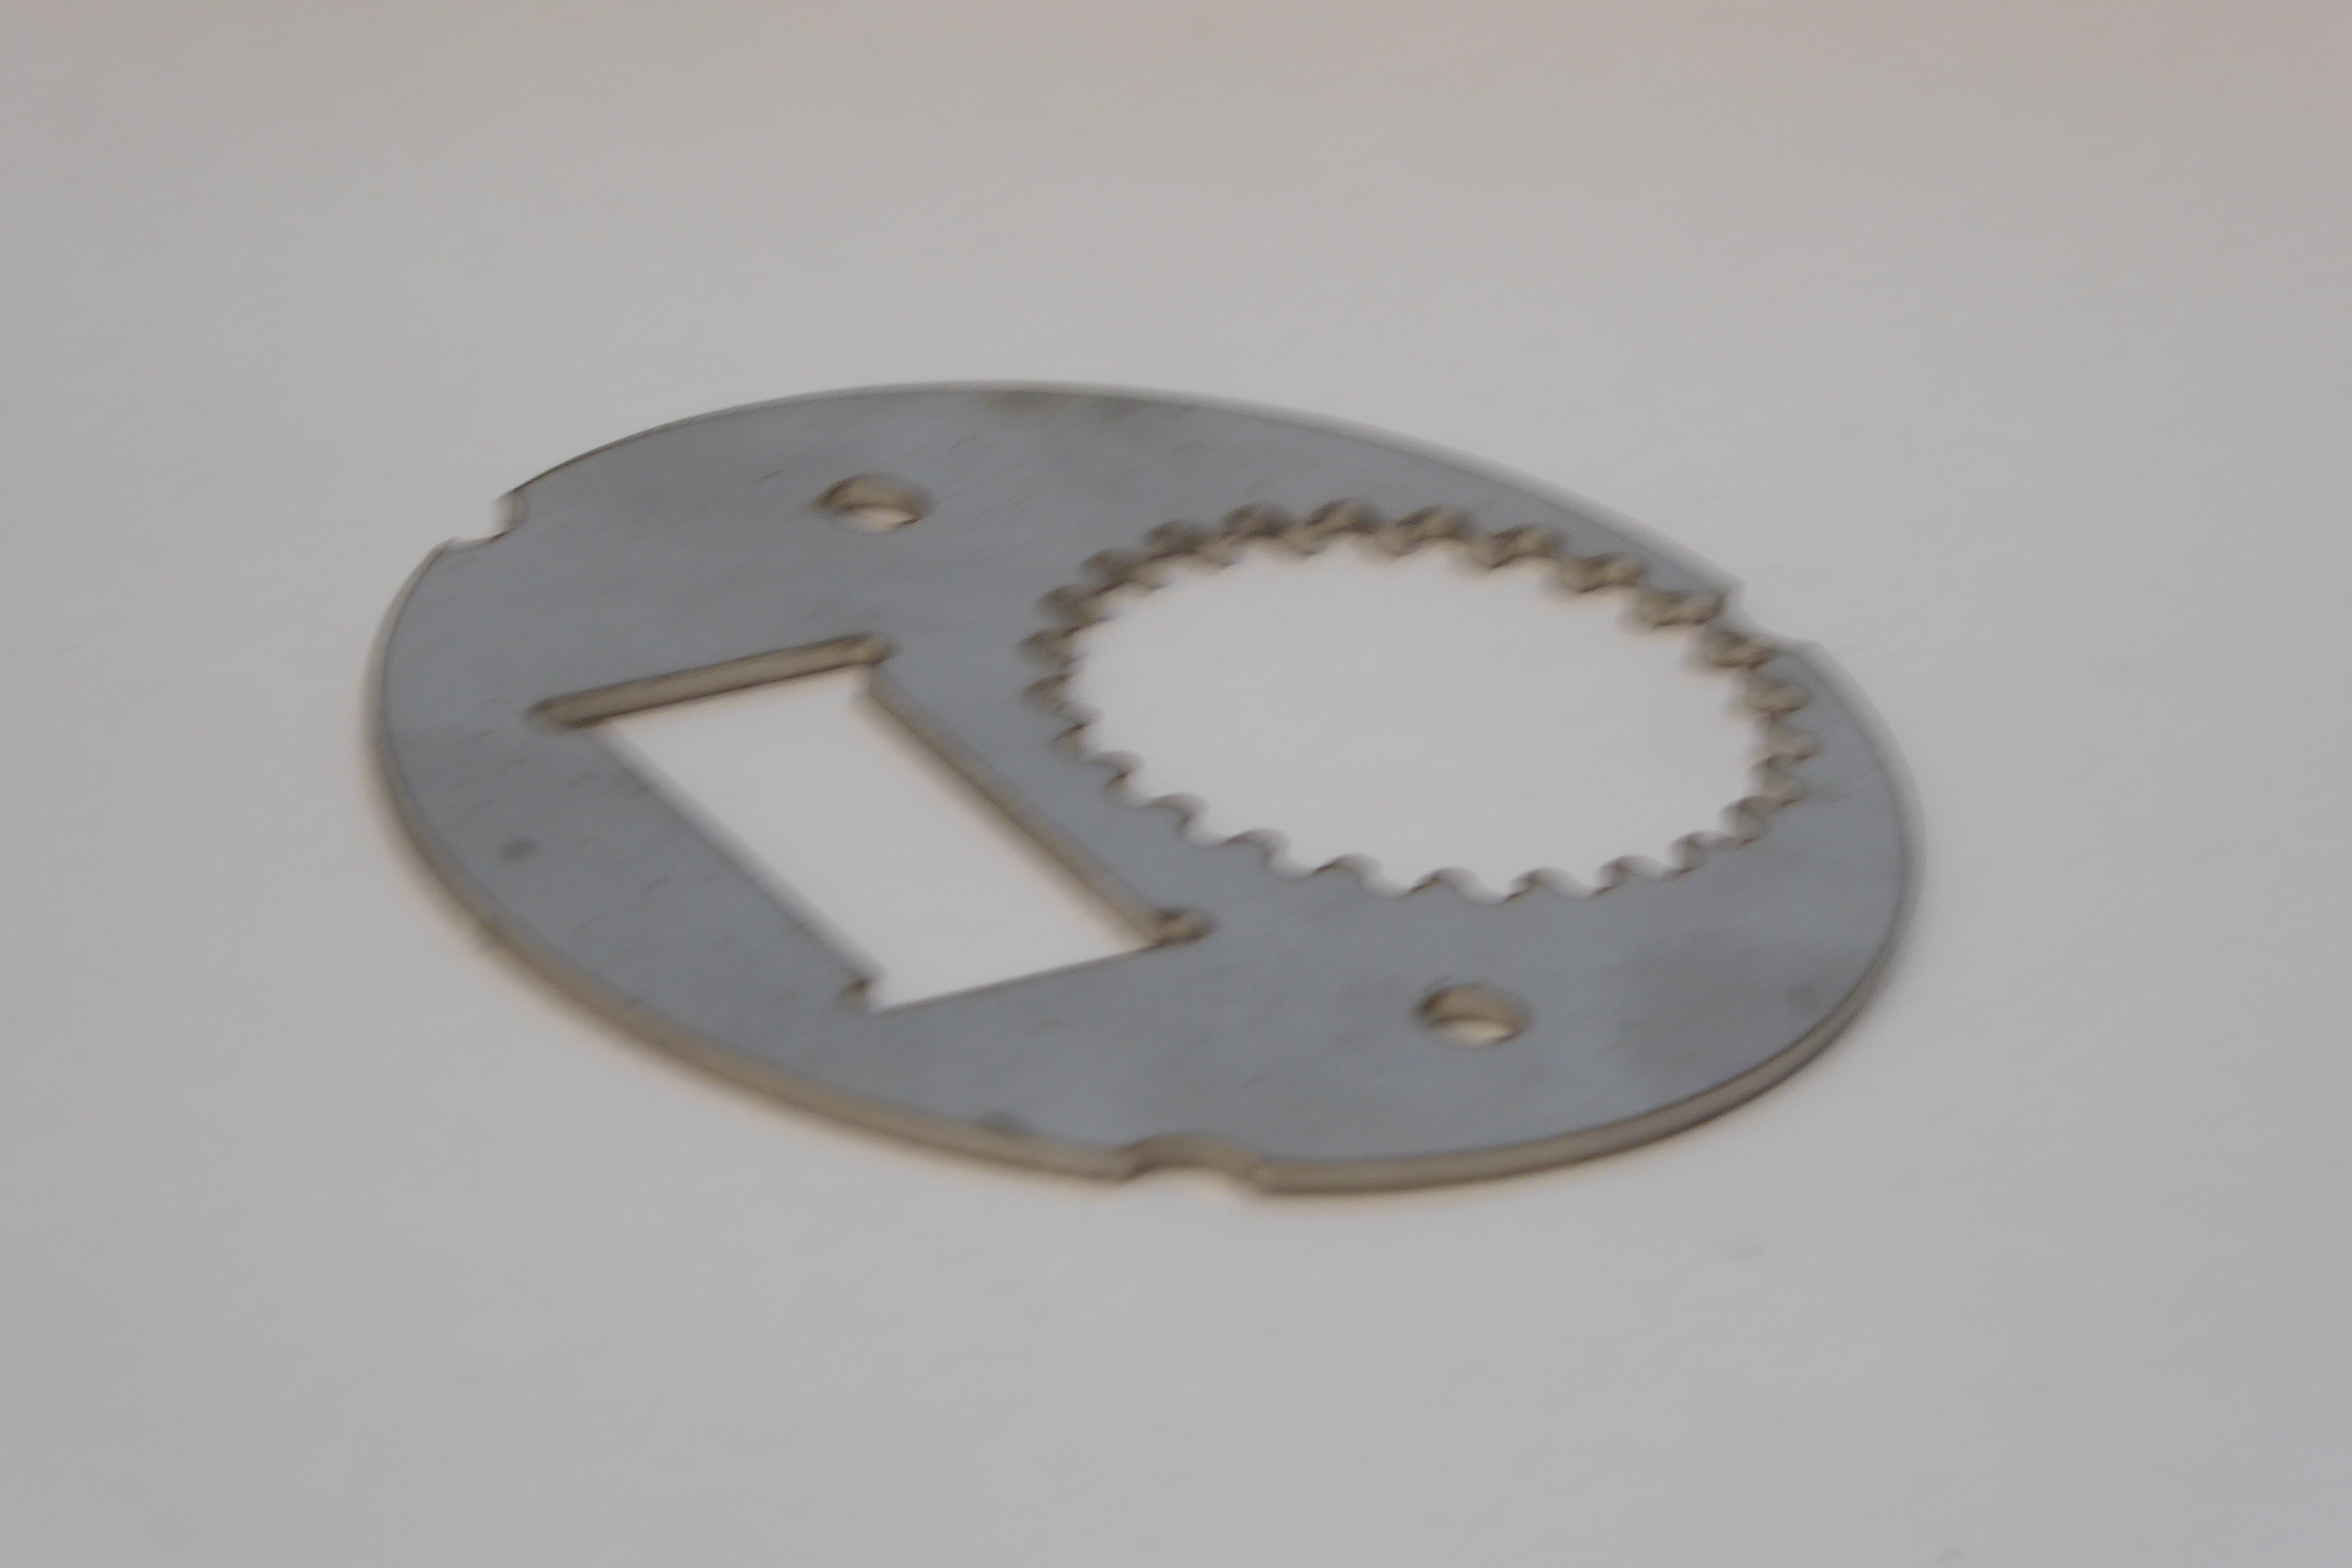
Label: Bottle Opener - Inlay